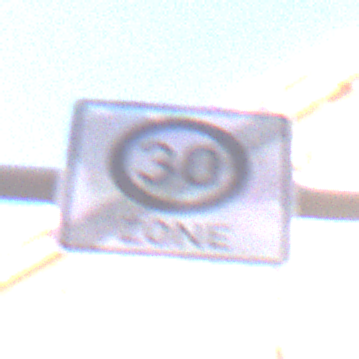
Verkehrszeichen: EndeZone30
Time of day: MorningAfternoon
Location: Outdoor (Urban)
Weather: PartlyCloudy
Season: NotSpecified
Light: Natural